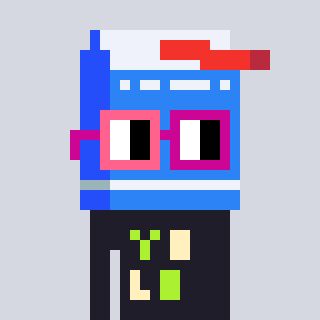
a pixel art character with square pink and red glasses, a milk-shaped head and a grayscale-colored body on a cool background